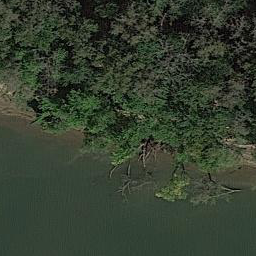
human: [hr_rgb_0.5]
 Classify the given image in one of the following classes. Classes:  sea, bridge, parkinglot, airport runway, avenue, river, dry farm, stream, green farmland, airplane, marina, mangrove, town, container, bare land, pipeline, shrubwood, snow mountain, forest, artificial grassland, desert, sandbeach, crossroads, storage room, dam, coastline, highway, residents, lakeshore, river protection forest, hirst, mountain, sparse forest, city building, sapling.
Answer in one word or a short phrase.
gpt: river protection forest